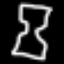
Label: hourglass